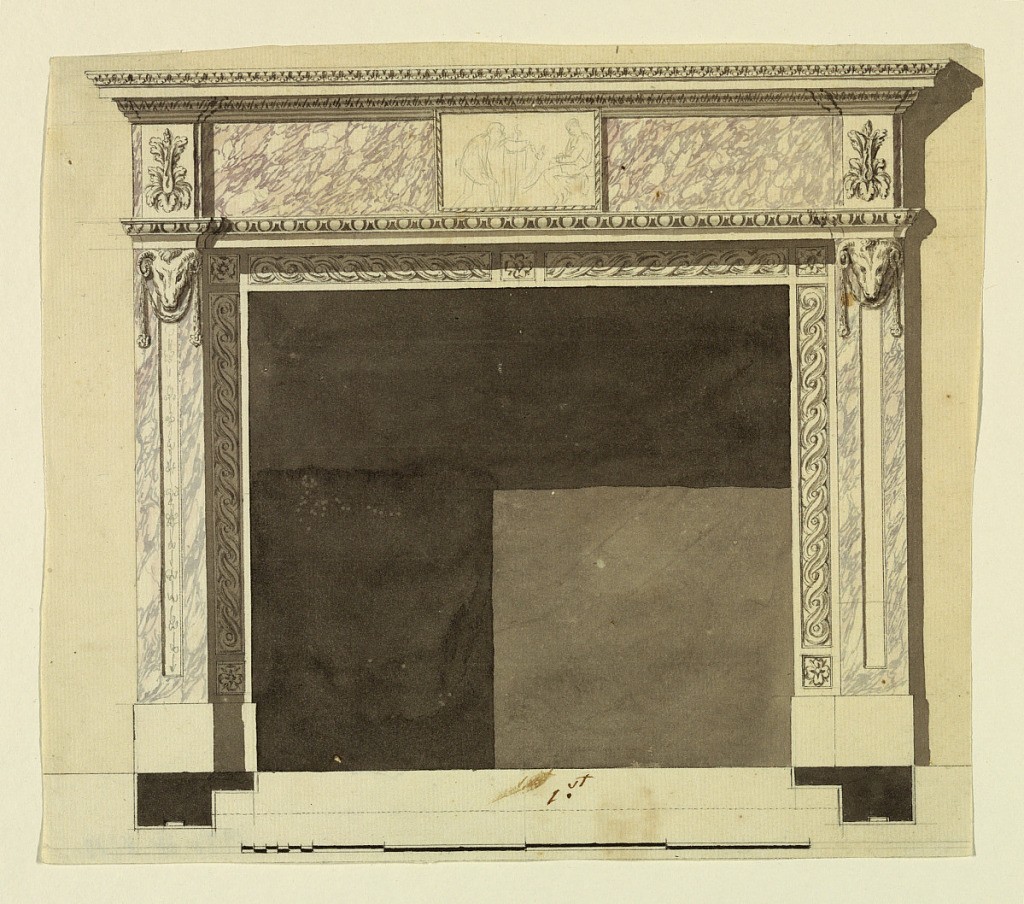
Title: Design for a Chimneypiece
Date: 1780–1800
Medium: Graphite, pen and ink, brush and watercolor on paper
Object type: Drawing
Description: The design is a variation of that of the left half of 1938-88-8209. Woven intertwined bands are in the oblongs of the inner frame. A garland is sketched in the oblong of the pilaster at left. Ram heads with festoons serve as capitals. In front of the center of the frieze is a sketched relief with two figures. Shadow, background, base line as in 1938-88-8209. Below is the plan.